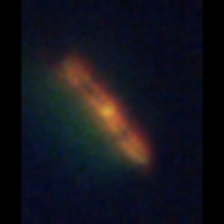
Taxon: Pennate
Group: Diatoms